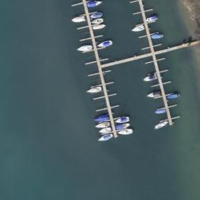
EUNIS habitat code: 14
Species observed at this site:
Ilex aquifolium